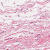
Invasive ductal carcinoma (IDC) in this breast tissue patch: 0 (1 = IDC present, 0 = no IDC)